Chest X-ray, PA view. Patient: 62 years old, sex M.
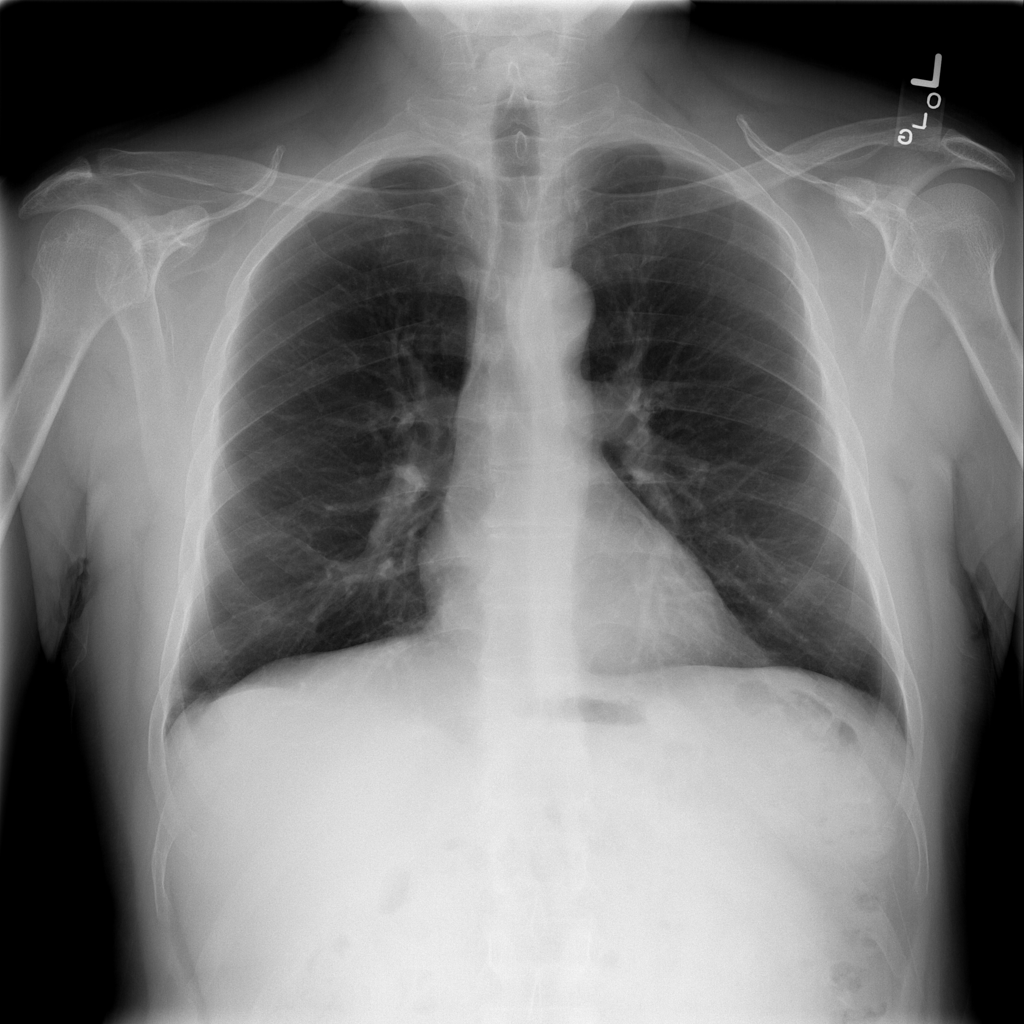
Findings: No Finding